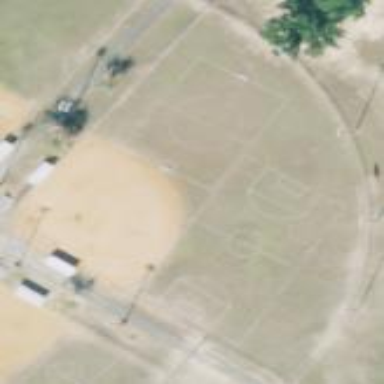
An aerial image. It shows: Baseball pitch for leisure and sports activities.